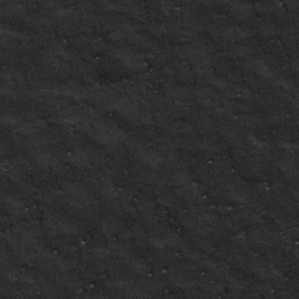
Label: frost